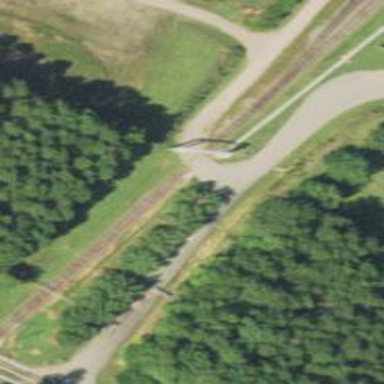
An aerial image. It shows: Level crossing along the railway.